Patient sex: M
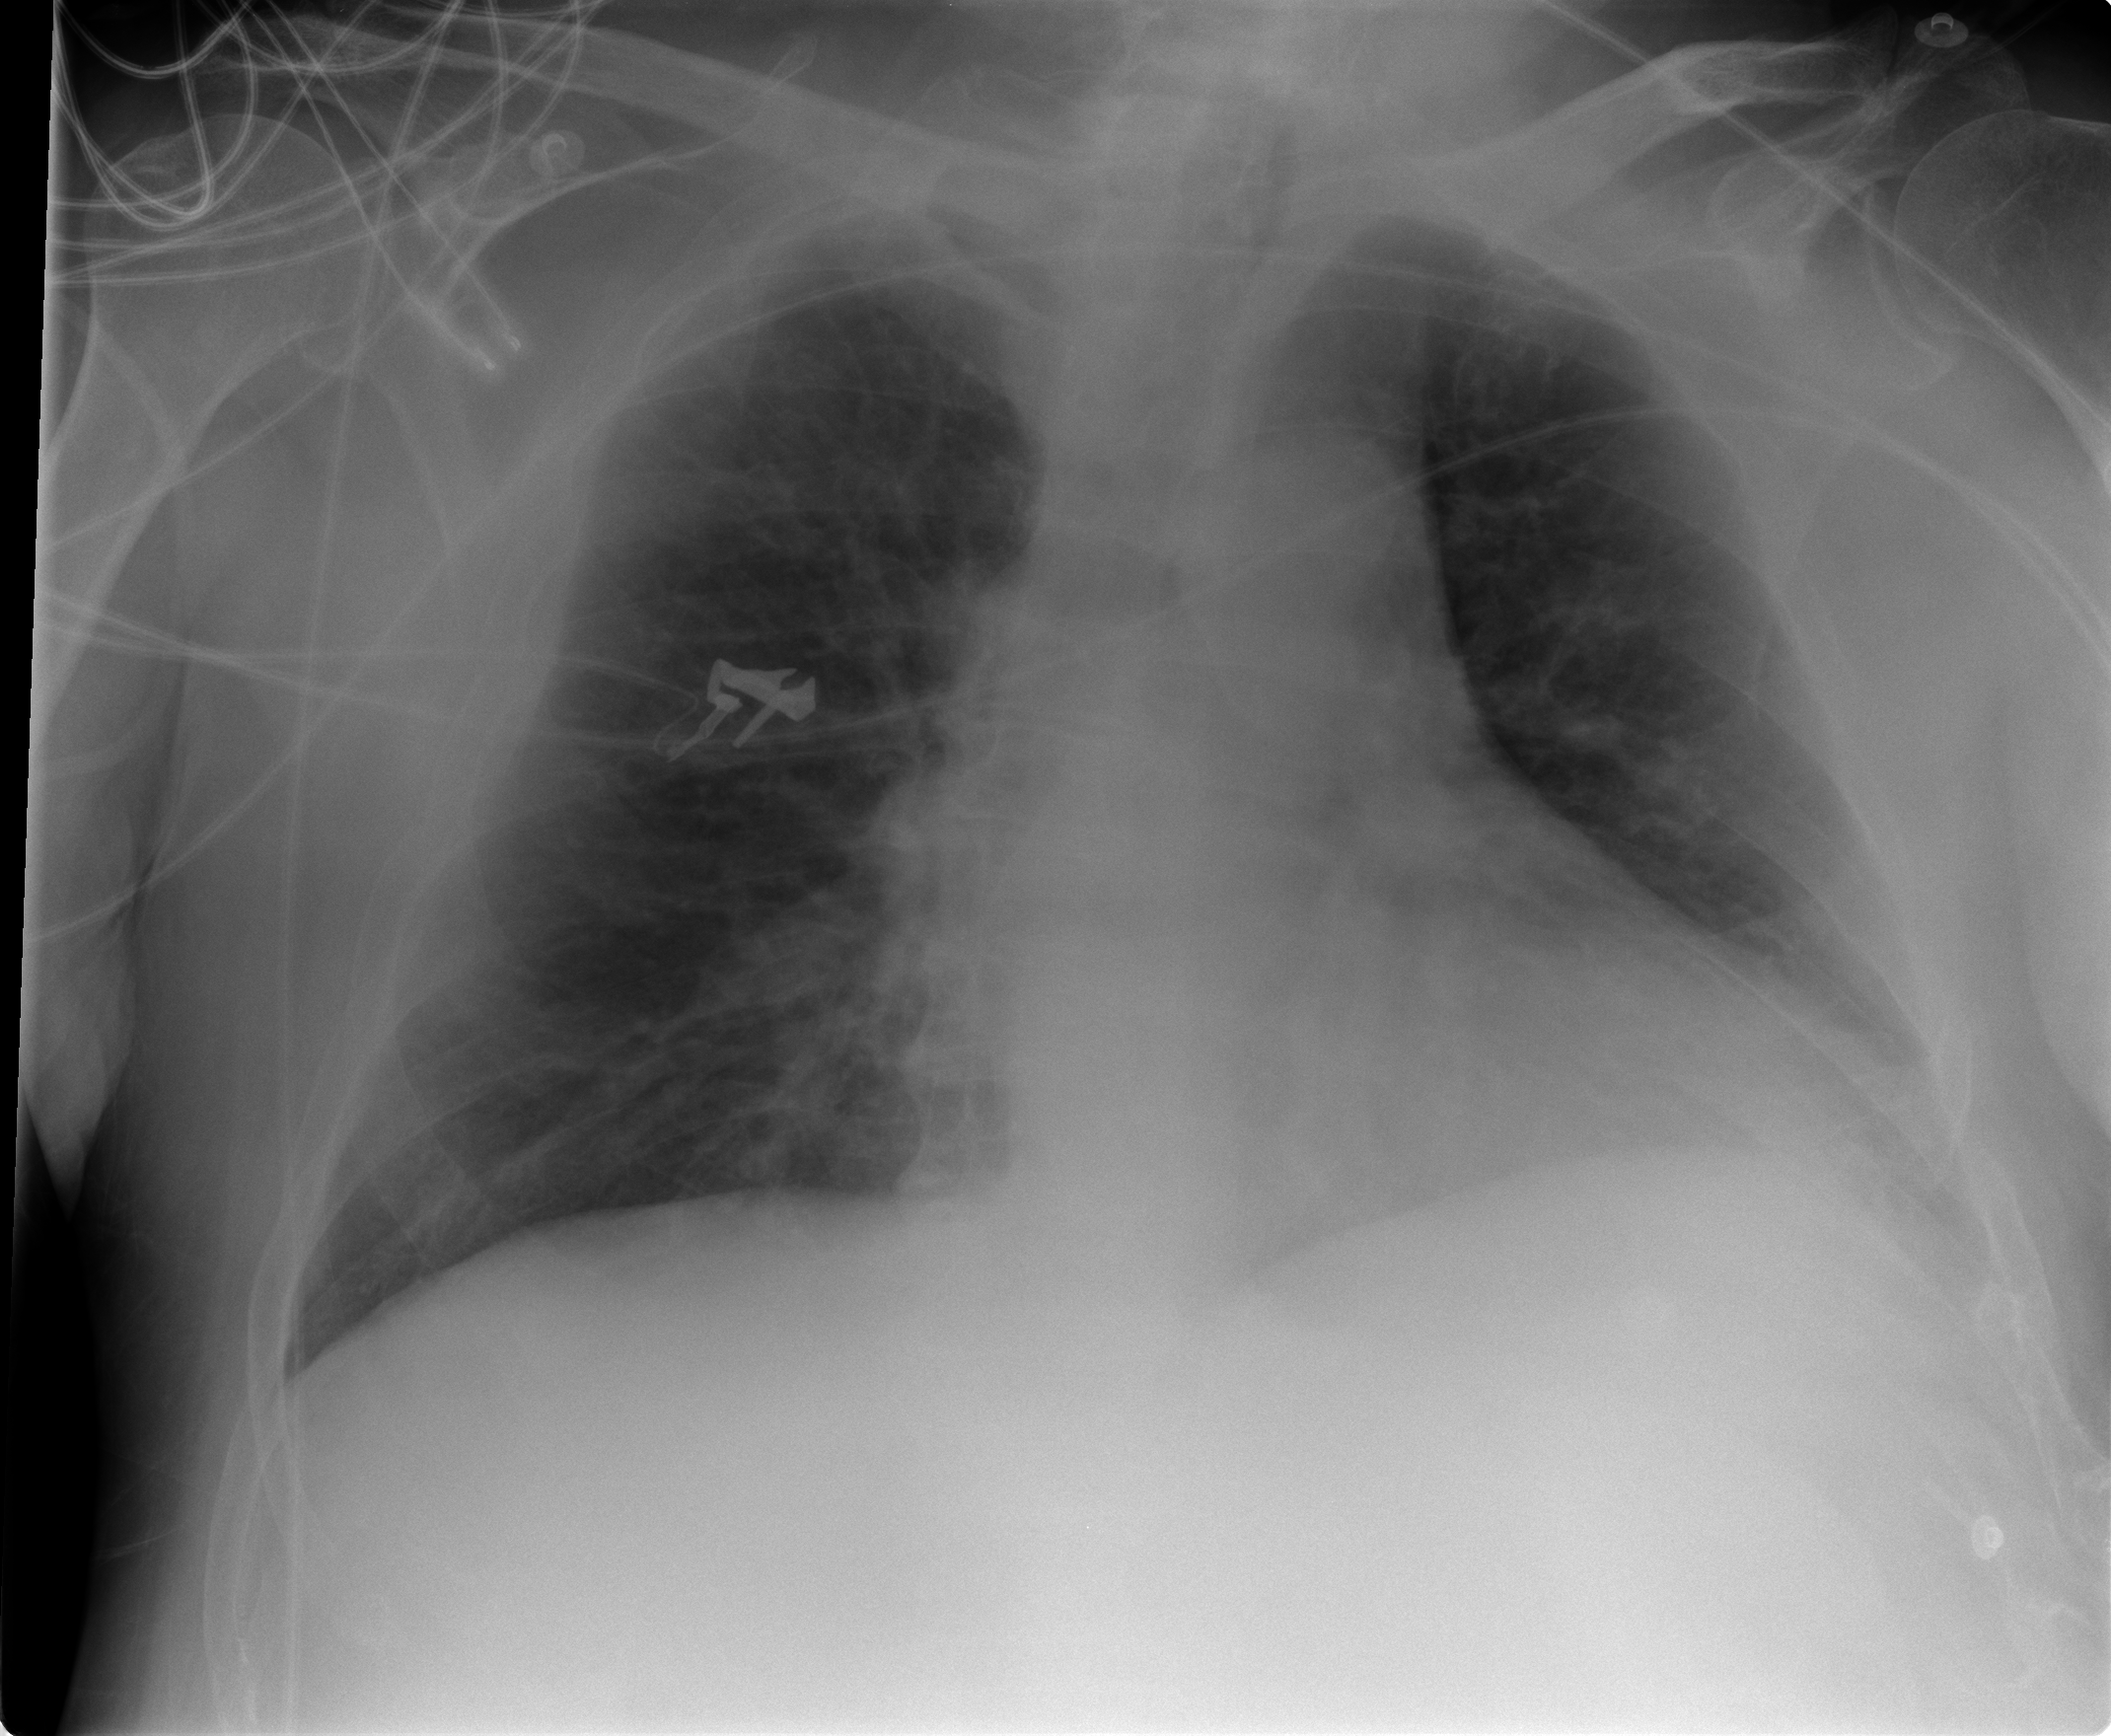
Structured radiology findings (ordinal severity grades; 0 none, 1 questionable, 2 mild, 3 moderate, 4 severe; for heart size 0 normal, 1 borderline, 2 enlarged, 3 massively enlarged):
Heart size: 2
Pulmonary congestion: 1
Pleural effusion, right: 0
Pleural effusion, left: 0
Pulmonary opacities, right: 0
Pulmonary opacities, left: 0
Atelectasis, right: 0
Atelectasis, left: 2